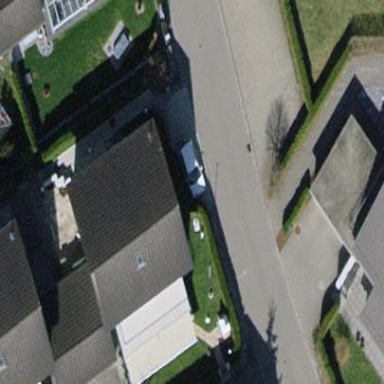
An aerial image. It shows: Detached building with gabled roof.